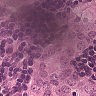
Metastatic tissue present: yes